Question: I'm trying to implement SSR in my project, but constantly getting this error/warn.

How can I know what is wrong with my code?
I have a lot of components in my project, dont know if I need to show you all of my code, but there is main TypeScript
'''
import {Book} from '@/data/data'
const useBooksStore = () => {
const books = useState<Book[]>('books', () => [])
const savedBooks = useState<String[]>('savedBooks', () => [])
const isLoading = useState('isLoading', () => false)
const apiKey = 'AIzaSyBz-gCuGyQopm_Ey2QWPrMGghy0D0e1FYY'
const booksCookie = useCookie('savedBooks')
//loading the list of books on query
async function loadBooks(query: string) {
const response = await fetch('https://www.googleapis.com/books/v1/volumes?q=${query}&key=${apiKey}')
if (response.ok) {
const result = await response.json()
if (result.items) {
books.value = books.value.filter(book => book.favourites === true)
result.items.forEach(item => {
const existingBook = books.value.find(book => book.id === item.id)
if (!existingBook) {
let data = constructBookData(item)
books.value.unshift(data)
}
})
} else {
books.value = books.value.filter(book => book.favourites === true)
throw new Error('Not Found')
}
}
}
//loading saved books from cookies
async function loadSavedBooks() {
if (booksCookie.value) {
savedBooks.value = booksCookie.value
}
let response, result
for (const savedBook of savedBooks.value) {
const existingBook = books.value.find(book => book.id === savedBook)
if (!existingBook) {
response = await fetch('https://www.googleapis.com/books/v1/volumes/${savedBook}?key=${apiKey}')
if (response.ok) {
result = await response.json()
if (!books.value.find(book => book.id === result.id)) {
let data = constructBookData(result)
data.favourites = true
books.value.push(data)
}
}
} else {
existingBook.favourites = true
}
}
}
//returns a new book object
function constructBookData(result): Book {
const data = {
id: result.id,
title: String(result.volumeInfo.title),
imgUrl: result.volumeInfo.imageLinks && result.volumeInfo.imageLinks.thumbnail,
shortDescr: result.volumeInfo.description,
price: result.saleInfo.saleability === "FOR_SALE" ? Math.floor(result.saleInfo.retailPrice.amount) : result.saleInfo.saleability.split('_').join(' '),
infoLink: result.volumeInfo.infoLink,
favourites: false
}
return data
}
//handling loading (needed for loading spinner to show)
async function handleLoading(callback) {
isLoading.value = true
try {
await callback()
} catch (err) {
throw err
} finally {
isLoading.value = false
}
}
//toggle favourite status of a book card
function toggleFavourite(bookId: string) {
const book = books.value.find(book => book.id === bookId)
book.favourites = !book.favourites
if (book.favourites && !savedBooks.value.find(book => book === bookId)) {
savedBooks.value.push(book.id)
} else {
savedBooks.value.splice(savedBooks.value.findIndex(book => book === bookId), 1)
}
booksCookie.value = JSON.stringify(savedBooks.value)
}
//returns a list of saved books
function getSavedBooks() {
if (books.value) {
return books.value.filter(book => book.favourites === true)
}
}
//returns loading status
function getLoading() {
return isLoading.value
}
return {
books,
loadBooks,
getSavedBooks,
toggleFavourite,
loadSavedBooks,
handleLoading,
getLoading
}
}
export default useBooksStore
'''
My main question is how can I know whats wrong with my code to solve this problem?
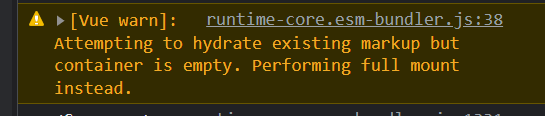
Answer: I found an answer. The issue was in this code
'''
<component :is="type === 'link' ? 'a' :
(type === 'button' && 'button')" :href='href' class="btn" @click="emit('click')" :class="class">
<slot/>
</component>
'''
So I think dont use this type of component rendering, because it is not SSR friendly a guess) I rewrite it to this code
'''
<a v-if="type === 'link'" :href="href" class="btn" @click="emit('click')">
<slot/>
</a>
<button v-else-if="type === 'button'" :href="href" class="btn" @click="emit('click')">
<slot/>
</button>
'''